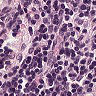
Metastatic tissue present: no